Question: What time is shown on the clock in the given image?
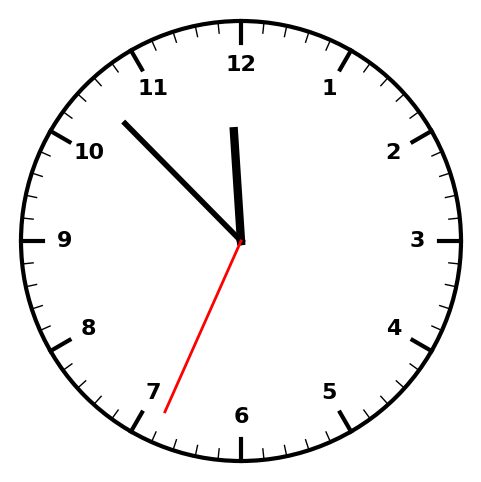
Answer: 11:52:34